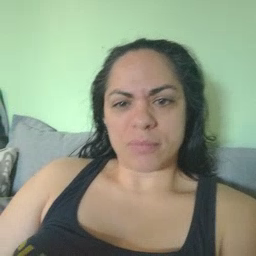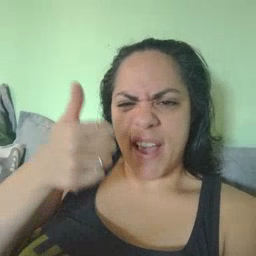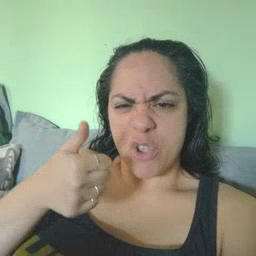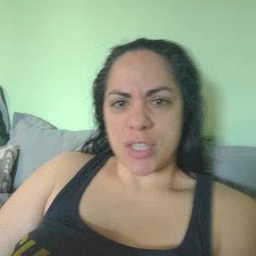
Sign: every